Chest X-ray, PA view. Patient: 65 years old, sex M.
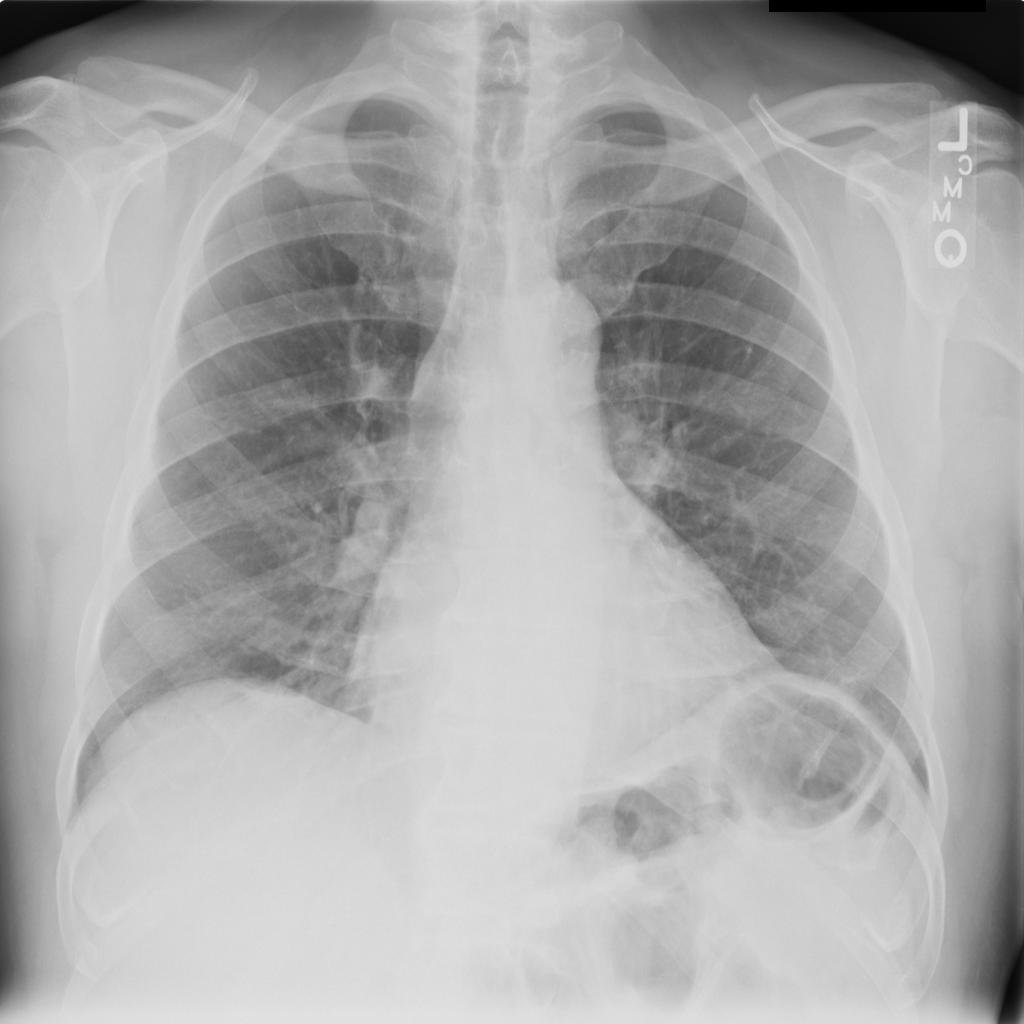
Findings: No Finding